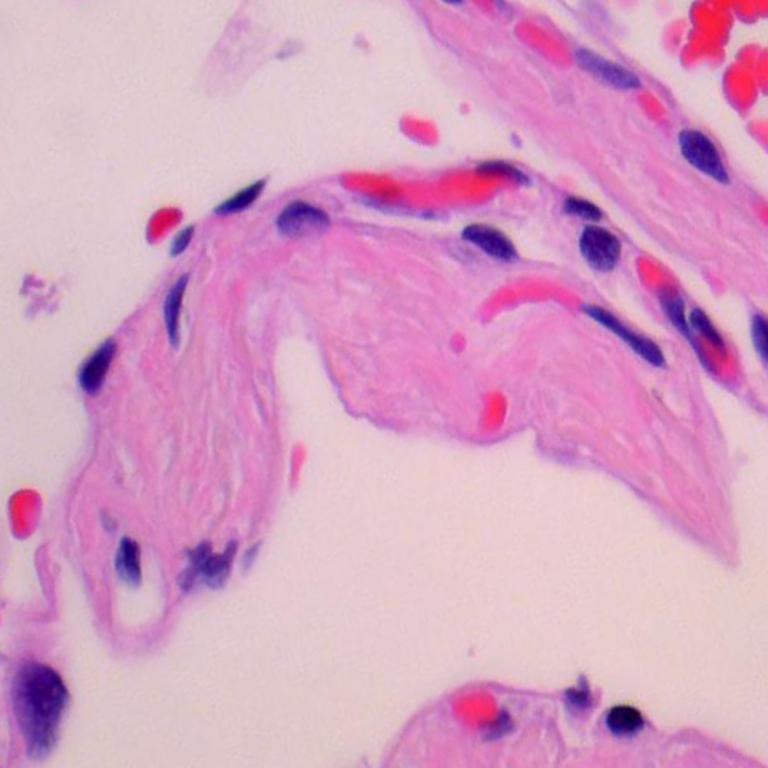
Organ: lung
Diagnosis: benign